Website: apple
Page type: payment
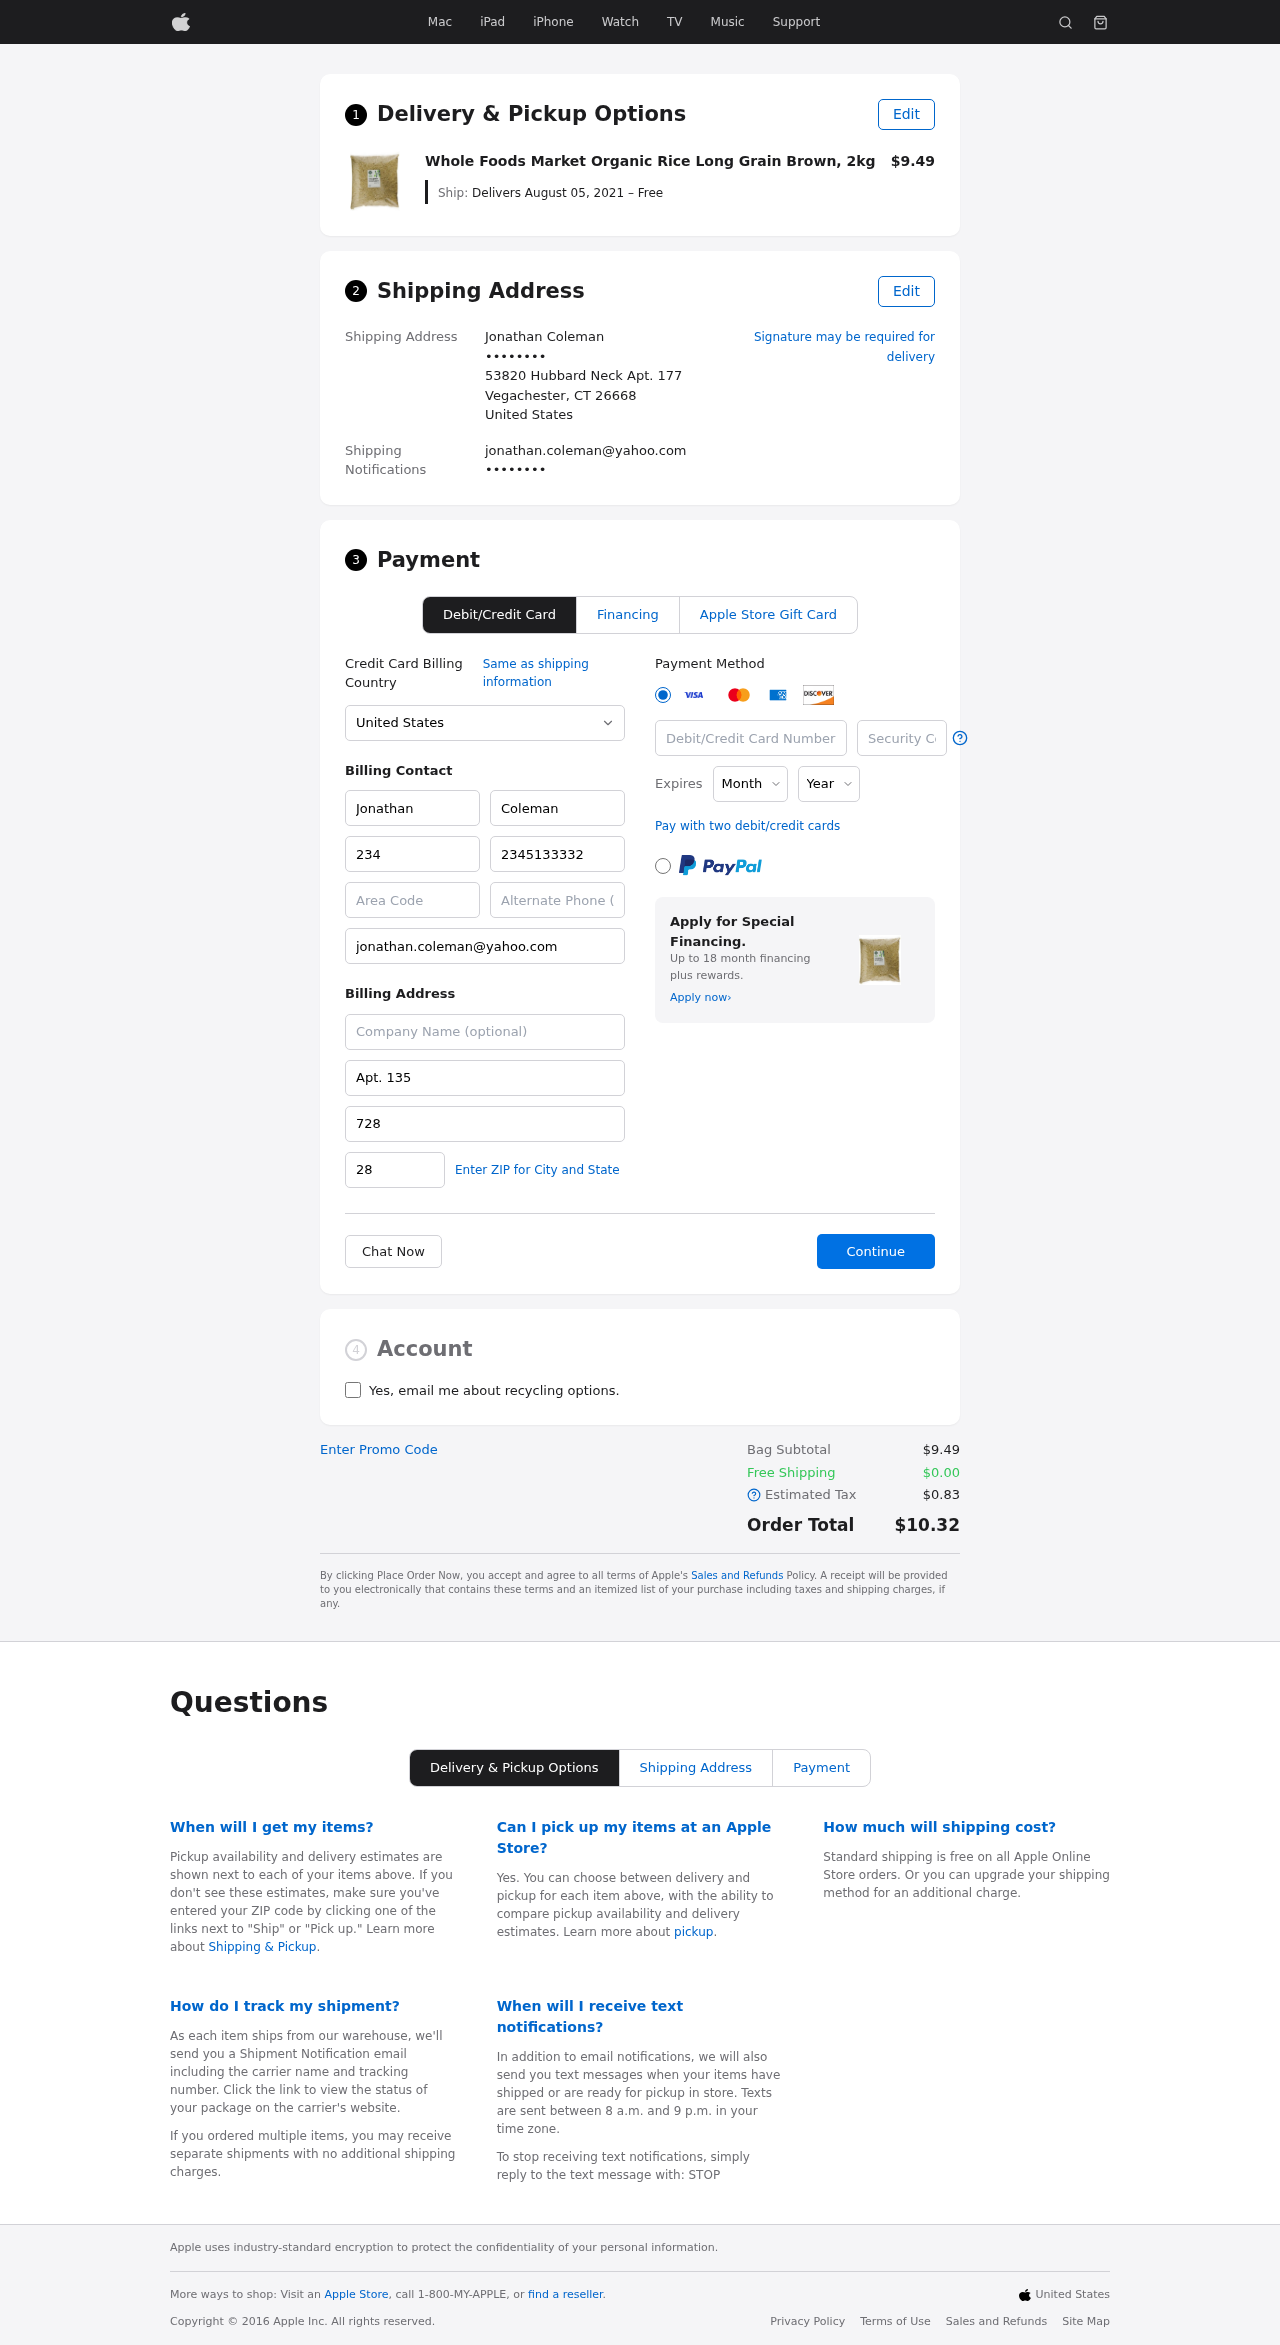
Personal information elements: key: PII_CARD_CVV
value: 4408
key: PII_CARD_EXPIRY_MONTH
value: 01
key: PII_CARD_EXPIRY_YEAR
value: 27
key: PII_CARD_NUMBER
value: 3781 6587 6383 238
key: PII_CITY_STATE_ZIP
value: Vegachester, CT 26668
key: PII_COUNTRY
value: United States
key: PII_EMAIL
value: jonathan.coleman@yahoo.com
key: PII_EMAIL2
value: jonathan.coleman@yahoo.com
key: PII_FIRSTNAME
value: Jonathan
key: PII_FULLNAME
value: Jonathan Coleman
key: PII_LASTNAME
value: Coleman
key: PII_PHONE3
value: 2345133332
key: PII_PHONE_AREA
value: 234
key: PII_POSTCODE2
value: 28738
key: PII_SECURITY_CODE
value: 728
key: PII_STREET
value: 53820 Hubbard Neck Apt. 177
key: PII_STREET2
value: Apt. 135
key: PII_PHONE
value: ••••••••
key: PII_PHONE2
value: ••••••••
Product elements: key: PRODUCT1_NAME
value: Whole Foods Market Organic Rice Long Grain Brown, 2kg
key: PRODUCT1_PRICE
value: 9.49
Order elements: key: ORDER_DELIVERY_DATE
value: Delivers August 05, 2021 – Free
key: ORDER_SUBTOTAL
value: $9.49
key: ORDER_SHIPPING_COST
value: $0.00
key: ORDER_TAX
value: $0.83
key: ORDER_TOTAL
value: $10.32